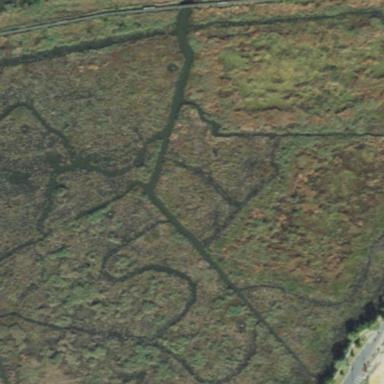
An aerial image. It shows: Marshy wetland area.